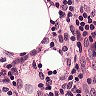
Metastatic tissue present: no